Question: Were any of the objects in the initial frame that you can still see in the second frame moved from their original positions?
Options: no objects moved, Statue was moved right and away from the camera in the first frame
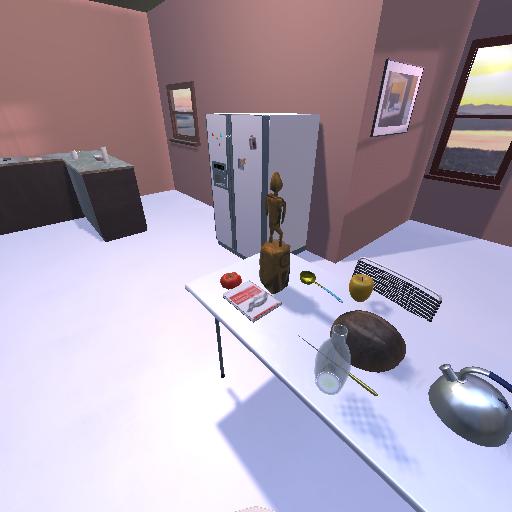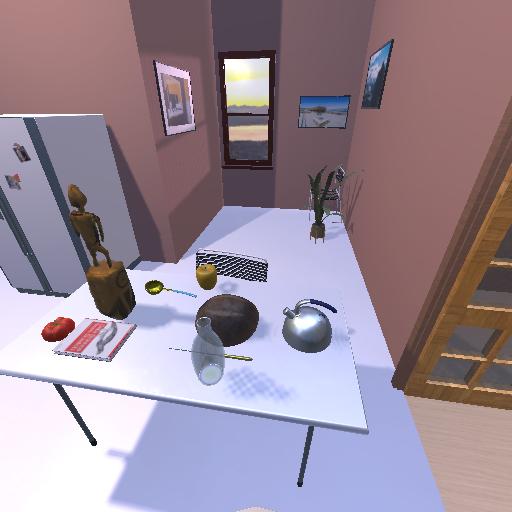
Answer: no objects moved